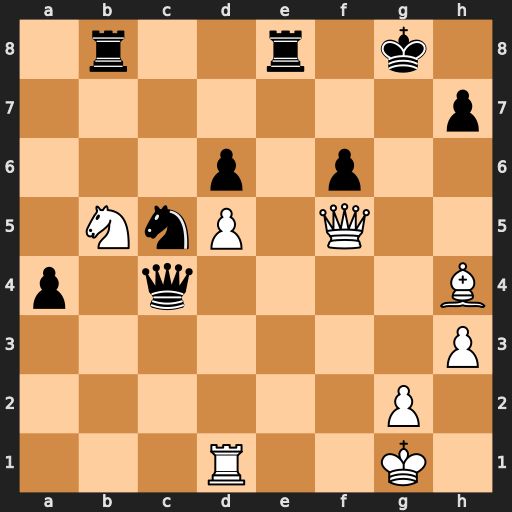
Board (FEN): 1r2r1k1/7p/3p1p2/1NnP1Q2/p1q4B/7P/6P1/3R2K1
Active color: w
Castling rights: -
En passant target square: -
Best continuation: Rd4 Qc1+ Kh2 Re4 Rxe4 Nxe4 Qxe4